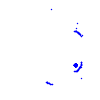
Particle: electron